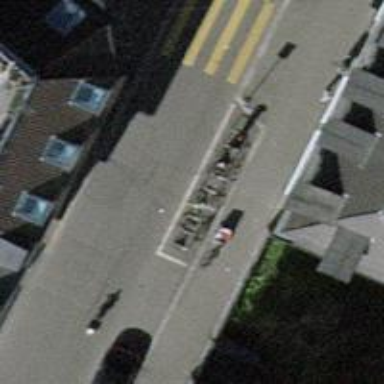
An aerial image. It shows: Bicycle parking area with stands.